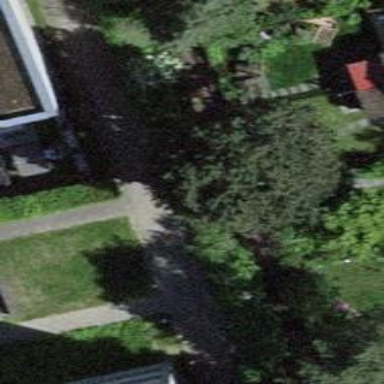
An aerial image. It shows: Footway surfaced with paving stones.